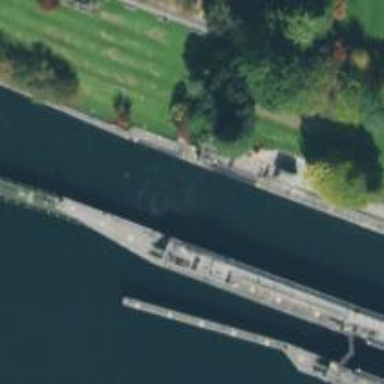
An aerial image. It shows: Lock gate on waterway.